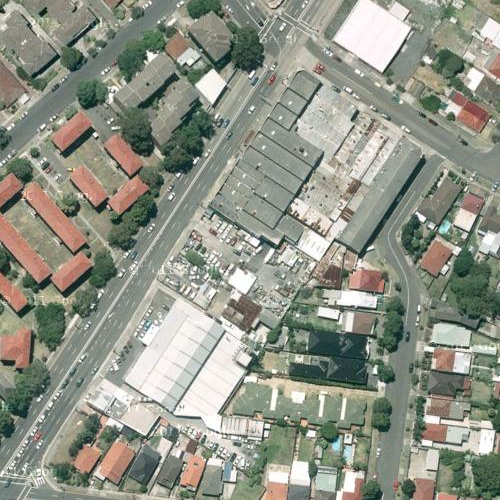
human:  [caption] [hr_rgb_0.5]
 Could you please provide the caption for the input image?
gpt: Many houses arranged neatly with a main street go across this area .

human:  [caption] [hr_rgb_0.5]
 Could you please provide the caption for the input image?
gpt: This is a residential area with many houses and a main street in the middle .

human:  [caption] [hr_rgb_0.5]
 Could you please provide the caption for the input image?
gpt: A residential area with many houses arranged neatly while a main street in the middle .

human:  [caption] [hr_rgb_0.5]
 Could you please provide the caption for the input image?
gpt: A residential area with many houses arranged neatly and a main road in the middle .

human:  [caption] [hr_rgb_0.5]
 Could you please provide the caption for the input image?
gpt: Lots of houses arranged neatly in the residential area with a main street in the middle .